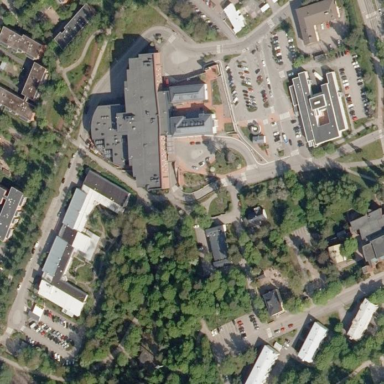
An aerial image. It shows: Healthcare facility identified as hospital.